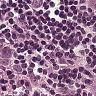
Metastatic tissue present: yes